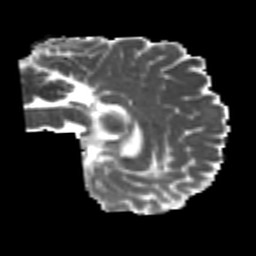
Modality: MD
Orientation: sagittal
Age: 23
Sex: male
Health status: healthy
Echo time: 0.074 s